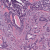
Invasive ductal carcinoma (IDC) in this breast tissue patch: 1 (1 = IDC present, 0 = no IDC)